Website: lowes
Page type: delivery-shipping
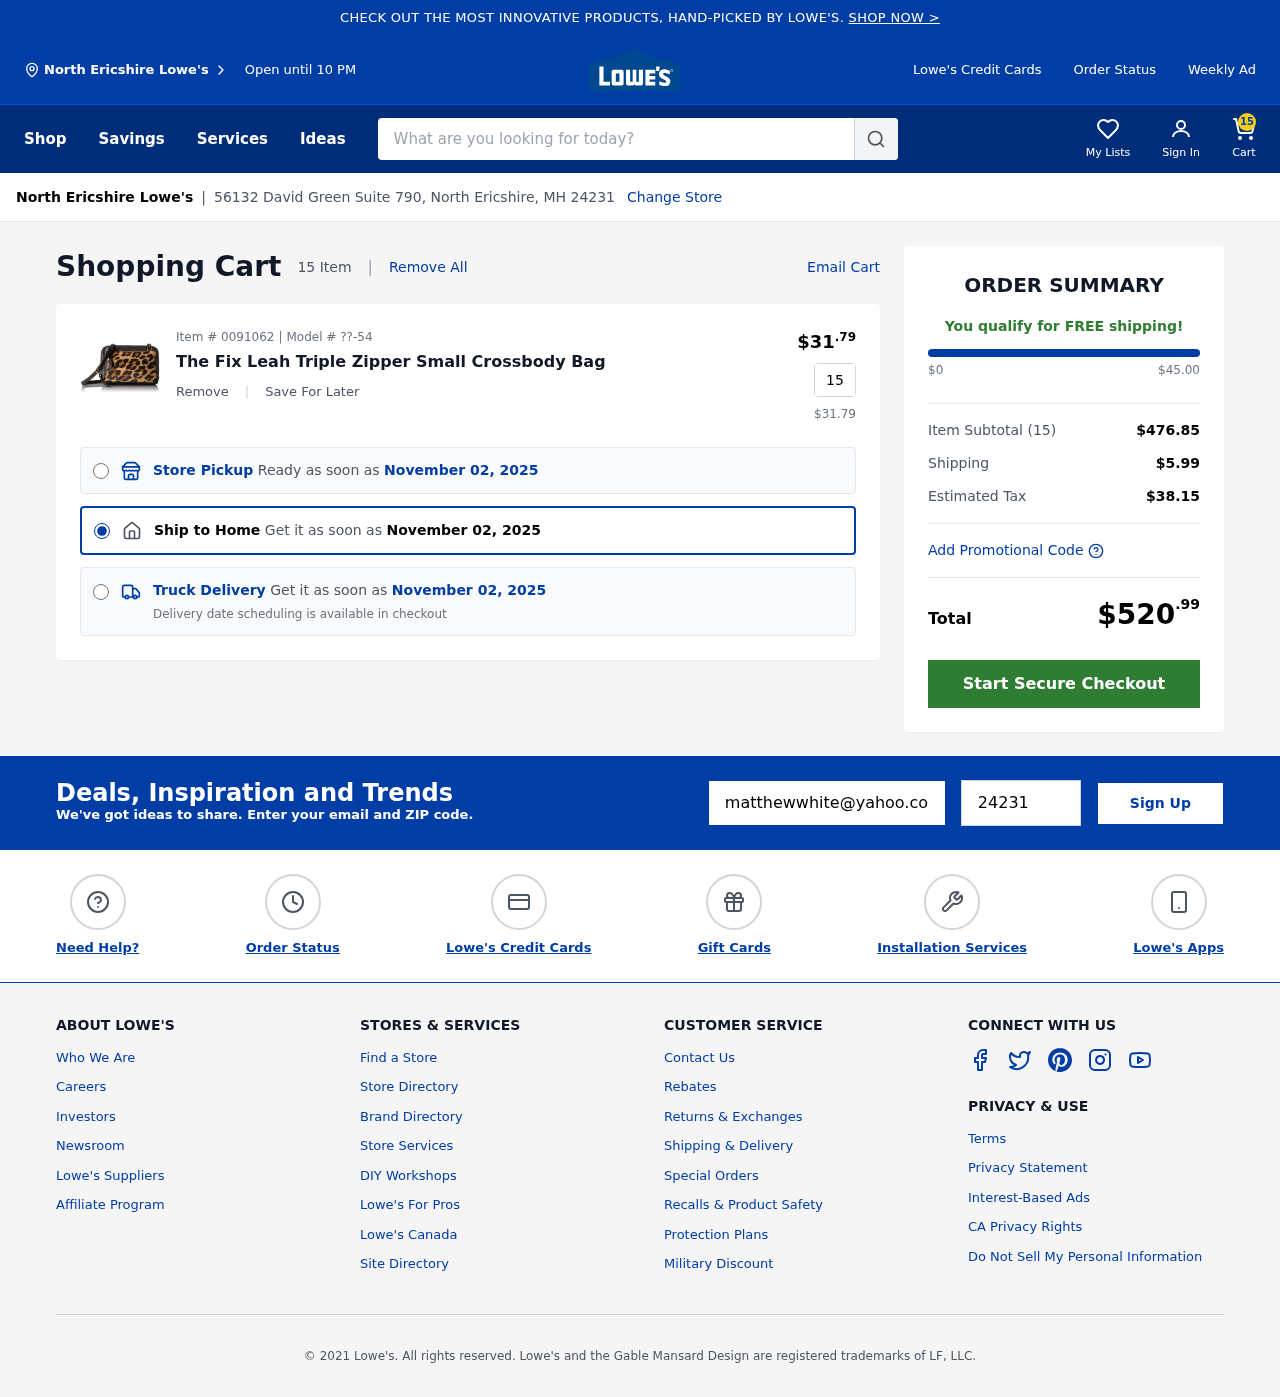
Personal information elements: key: PII_CITY
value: North Ericshire
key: PII_EMAIL
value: matthewwhite@yahoo.com
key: PII_POSTCODE
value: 24231
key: PII_STREET
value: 56132 David Green Suite 790
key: PII_CITY2
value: North Ericshire
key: PII_CITY_STATE_ZIP
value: North Ericshire, MH 24231
Product elements: key: PRODUCT1_NAME
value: The Fix Leah Triple Zipper Small Crossbody Bag
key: PRODUCT1_PRICE
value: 31.79
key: PRODUCT1_QUANTITY
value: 15
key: PRODUCT1_MODEL
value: ??-54
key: PRODUCT1_PRICE2
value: $31.79
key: PRODUCT1_ITEM_NUMBER
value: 0091062
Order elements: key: ORDER_NUM_ITEMS
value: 15
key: ORDER_DELIVERY_DATE
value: November 02, 2025
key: ORDER_DELIVERY_DATE2
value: November 02, 2025
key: ORDER_DELIVERY_DATE3
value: November 02, 2025
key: ORDER_SUBTOTAL
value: $476.85
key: ORDER_SHIPPING_COST
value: $5.99
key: ORDER_TAX
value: $38.15
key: ORDER_TOTAL
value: $520.99
Search elements: key: HEADER_SEARCH
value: What are you looking for today?